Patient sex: F
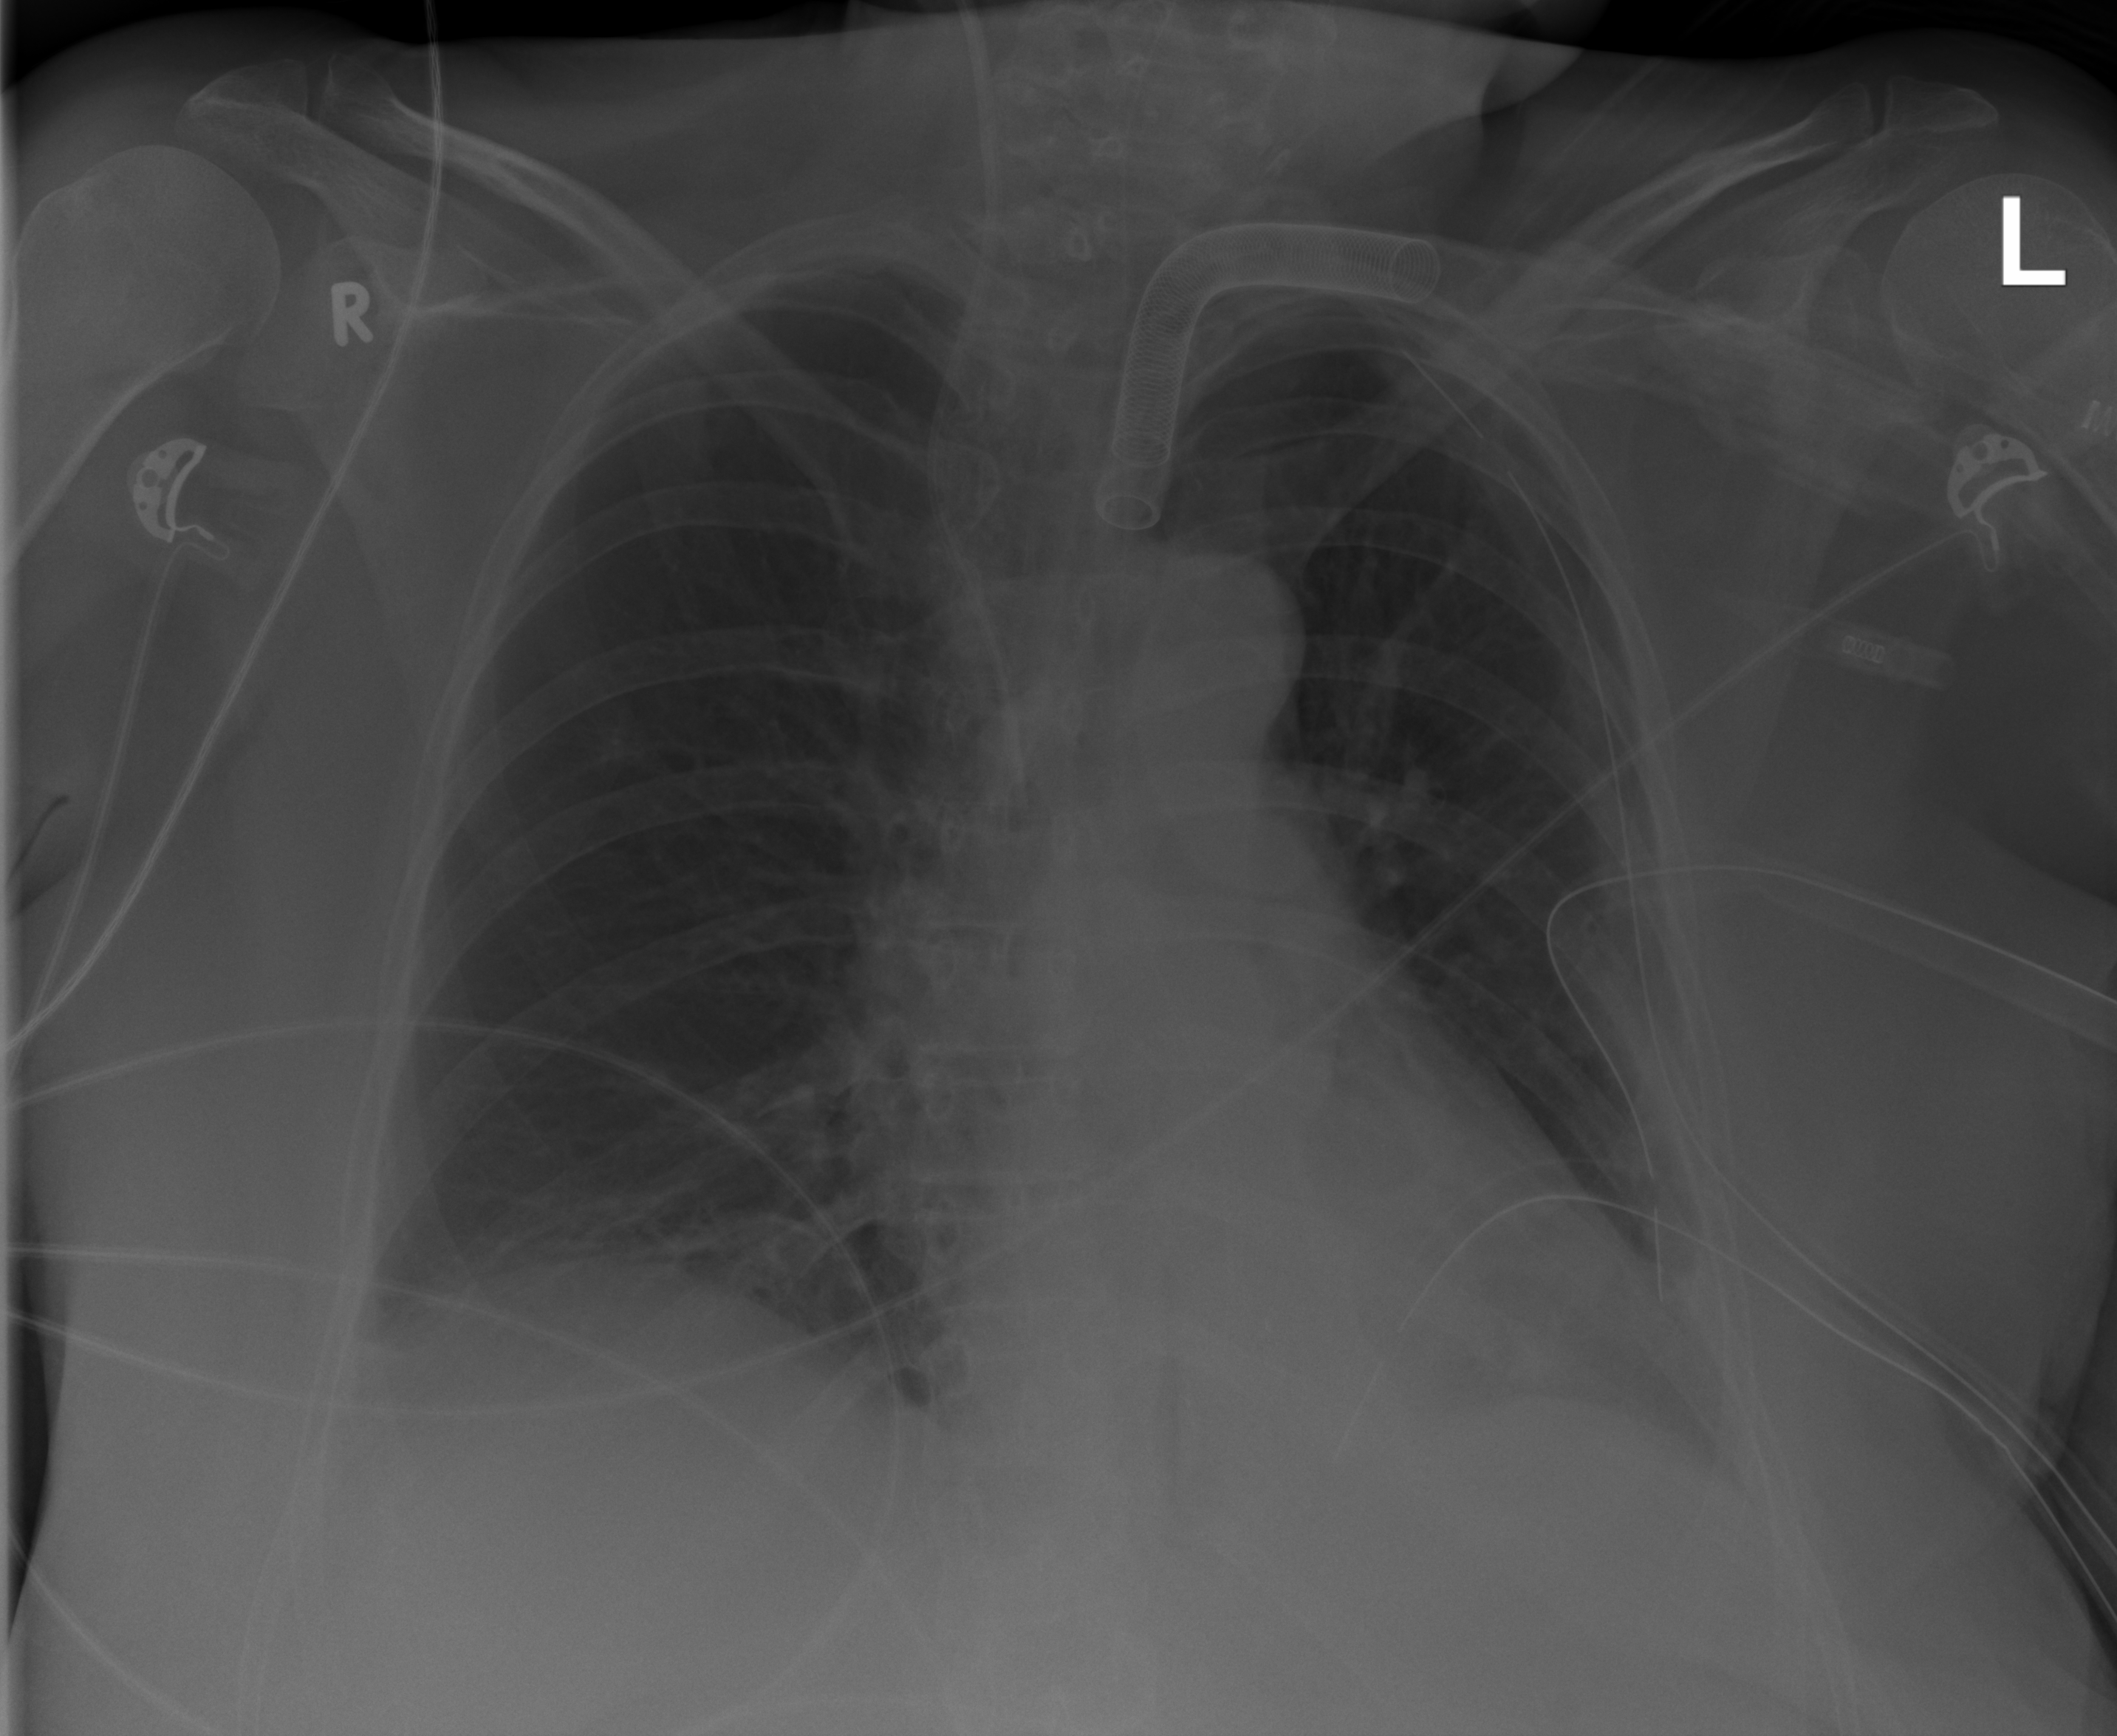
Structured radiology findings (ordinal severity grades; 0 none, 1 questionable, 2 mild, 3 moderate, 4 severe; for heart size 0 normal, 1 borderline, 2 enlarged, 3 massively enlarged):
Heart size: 0
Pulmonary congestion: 0
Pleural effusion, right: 2
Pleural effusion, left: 2
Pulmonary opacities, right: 0
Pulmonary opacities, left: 0
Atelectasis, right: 2
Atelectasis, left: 2